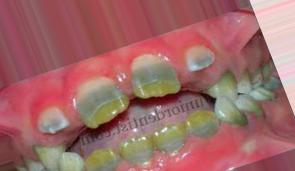
Condition: Tooth Discoloration